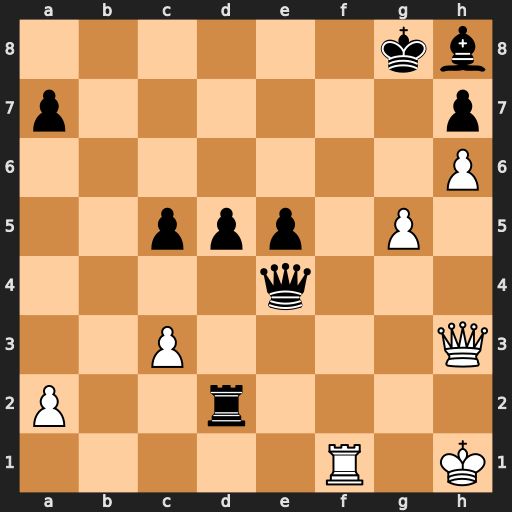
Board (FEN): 6kb/p6p/7P/2ppp1P1/4q3/2P4Q/P2r4/5R1K
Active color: w
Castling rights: -
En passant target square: -
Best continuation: Kg1 Qg2+ Qxg2 Rxg2+ Kxg2